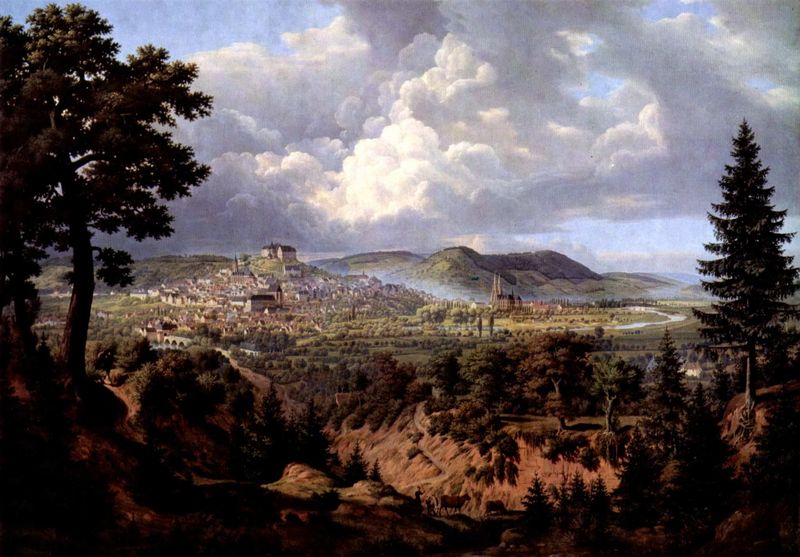
Titel: Marburg, Ansicht von Südosten
Künstler: Carl Hasenpflug
Standort: Marburg
Institution: Universitätsmuseum für Kunst- und Kulturgeschichte
Schlagwörter: baum, berg, blau, blätter, dunkel, gemälde, gewitter, himmel, laub, mann, schatten, wasser, weiß, wolken, bäume, fluss, grün, landschaft, ocker, sand, stadt, braun, grau, hell, hintergrund, licht, schwarz, vordergrund, anlage, ausblick, blick, gebäude, haus, schloss, tiere, weg, wolke, beige, malerei, mensch, steine, öl, ebene, erde, feld, felder, ferne, horizont, häuser, hügel, kühe, natur, stamm, strauch, vieh, weide, weite, brücke, kirche, rauch, sonne, sträucher, gotik, krone, tal, wald, wasserfall, anhöhe, pferd, reiter, turm, deutschland, ansicht, biegung, bogen, italien, vedute, abhang, berge, gebirge, dorf, dunst, nebel, kuh, landschaftsmalerei, hügellandschaft, idylle, bogenbrücke, romantik, tannen, ölgemälde, querformat, bauer, waldrand, kirchen, panorama, regen, stadtansicht, burg, kloster, türme, palast, dom, festung, täler, fichte, laubbaum, tanne, kathedrale, hügelig, romantisch, dramatisch, stadtlandschaft, laubbäume, siedlung, eiche, pinien, naturalistisch, pinie, städte, wipfel, ochse, hirten, bau, serpentinen, bauten, vogelschau, burgen, flussbiegung, repoussoir, prospekt, würzburg, köln, zwillingstürme, siedlungen, brück, bergweg, burgberg, horzont, eolke, horiuont, abhand, baumsymbole, eichstädt, hääuser, dürfer